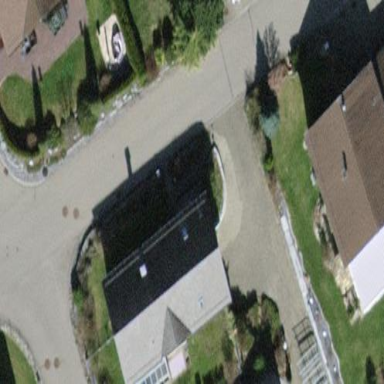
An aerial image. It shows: Detached building.